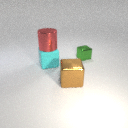
large brown metal cube in front of large cyan rubber cube